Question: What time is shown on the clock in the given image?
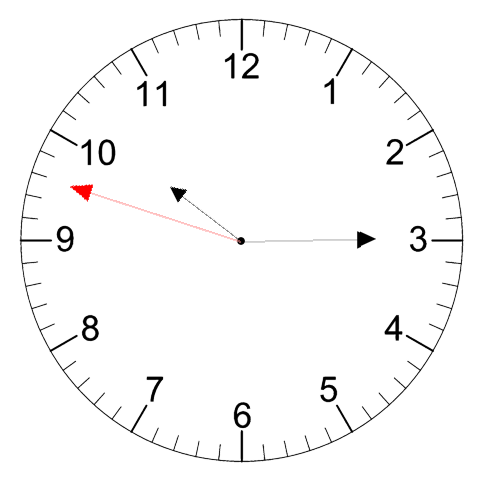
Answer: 10:14:48